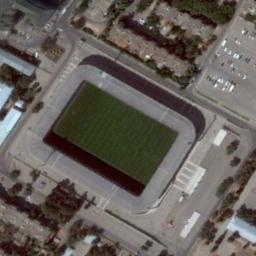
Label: stadium